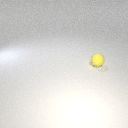
small yellow rubber sphere